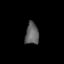
Tissue: lung
Cell type: Epithelial cells
Senescence score: 0.239
Nuclear area (px): 286
Mean DAPI intensity: 98.329